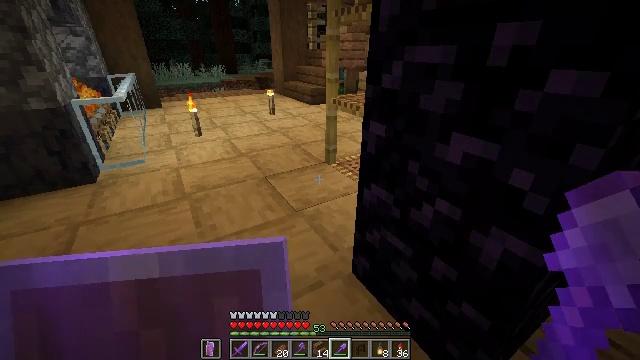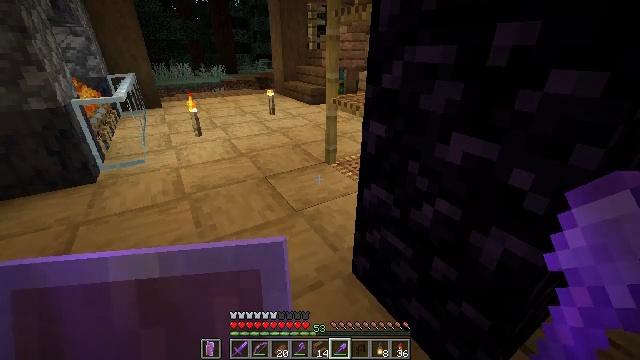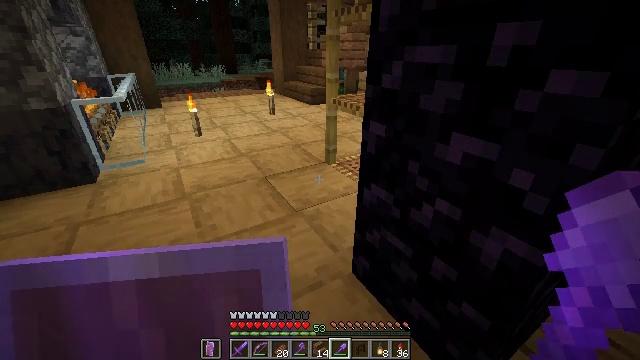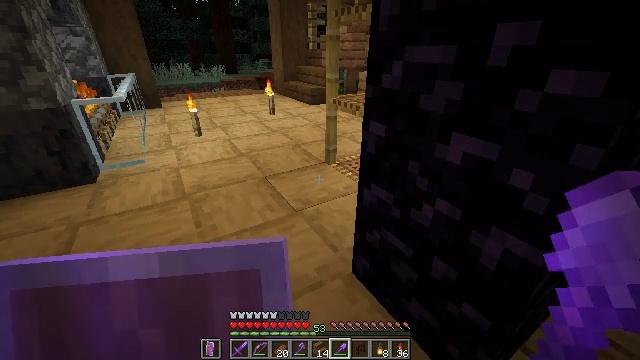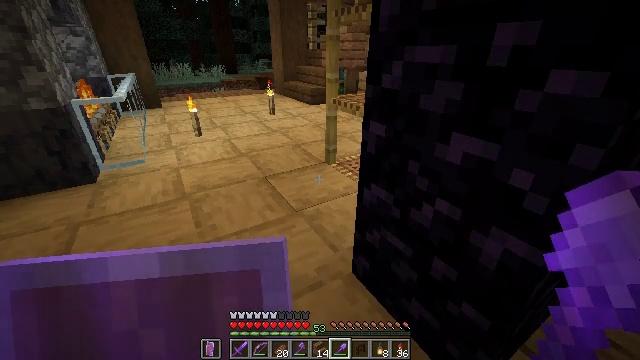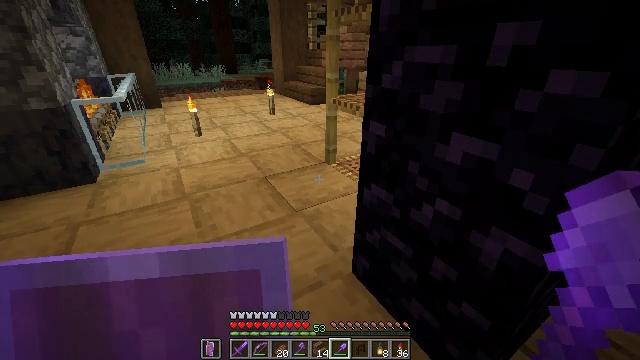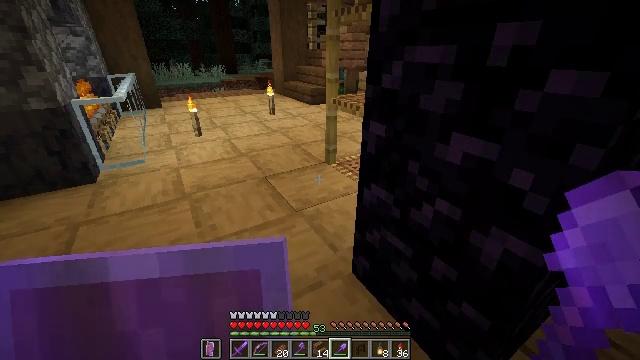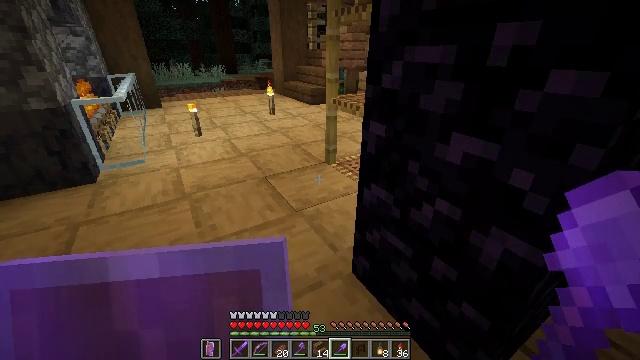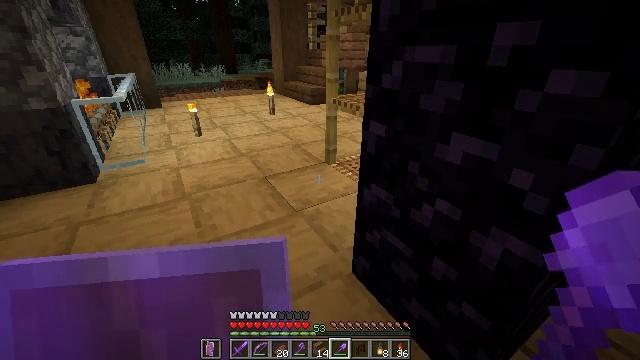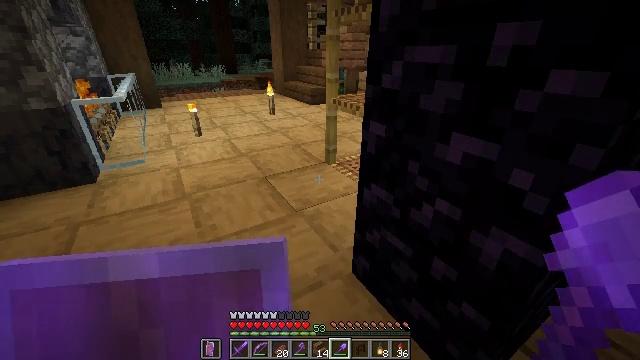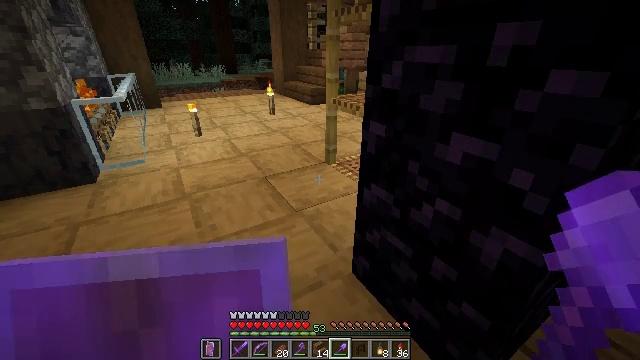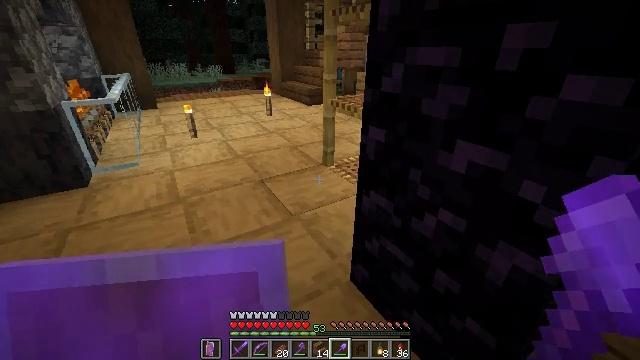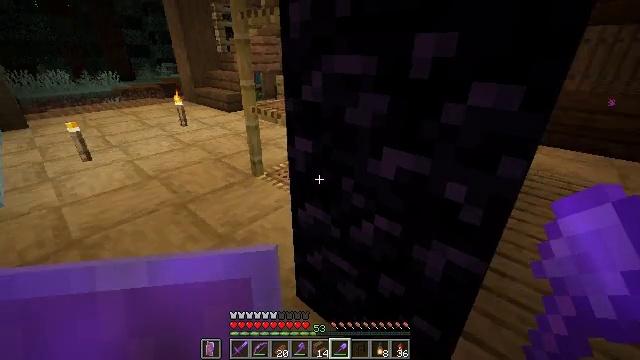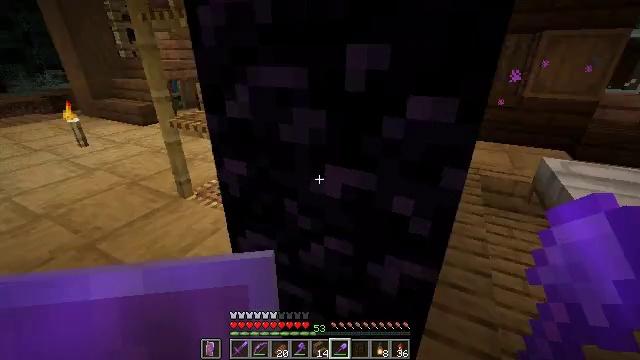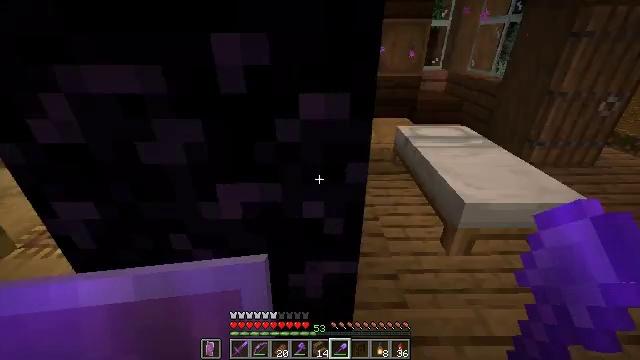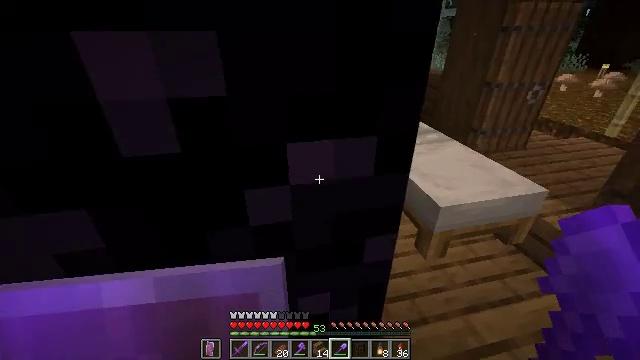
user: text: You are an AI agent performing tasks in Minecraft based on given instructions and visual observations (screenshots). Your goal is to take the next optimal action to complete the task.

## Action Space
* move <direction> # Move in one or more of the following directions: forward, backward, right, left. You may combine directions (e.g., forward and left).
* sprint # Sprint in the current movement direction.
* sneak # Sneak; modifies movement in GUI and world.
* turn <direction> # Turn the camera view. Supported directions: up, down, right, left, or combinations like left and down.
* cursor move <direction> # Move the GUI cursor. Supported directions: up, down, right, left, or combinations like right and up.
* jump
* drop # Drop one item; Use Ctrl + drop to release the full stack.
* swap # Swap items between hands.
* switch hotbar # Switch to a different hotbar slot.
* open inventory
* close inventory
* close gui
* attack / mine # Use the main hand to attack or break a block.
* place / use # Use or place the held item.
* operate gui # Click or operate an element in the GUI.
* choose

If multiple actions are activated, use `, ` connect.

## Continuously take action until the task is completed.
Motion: motion action
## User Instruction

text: Gather honeycomb by mining the beehive.
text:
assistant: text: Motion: no_op
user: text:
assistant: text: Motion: no_op
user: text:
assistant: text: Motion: no_op
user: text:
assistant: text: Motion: no_op
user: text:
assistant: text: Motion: no_op
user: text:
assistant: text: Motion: no_op
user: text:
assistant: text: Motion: no_op
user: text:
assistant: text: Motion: no_op
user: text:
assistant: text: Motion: no_op
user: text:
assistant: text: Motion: no_op
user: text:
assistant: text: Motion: move forward
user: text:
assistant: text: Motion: move forward, turn right
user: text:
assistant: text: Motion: move forward, turn right
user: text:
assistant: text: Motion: move forward, turn right and down
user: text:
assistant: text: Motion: move forward, turn right and down
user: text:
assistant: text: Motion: move forward
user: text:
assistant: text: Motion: move forward
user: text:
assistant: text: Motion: no_op
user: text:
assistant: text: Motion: turn left and down
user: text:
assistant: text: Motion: no_op
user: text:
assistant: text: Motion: no_op
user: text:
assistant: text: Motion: no_op
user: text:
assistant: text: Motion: no_op
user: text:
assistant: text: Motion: turn left
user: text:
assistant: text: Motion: turn left
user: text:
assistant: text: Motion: no_op
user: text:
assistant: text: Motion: no_op
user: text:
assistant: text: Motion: move right
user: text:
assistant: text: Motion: move right
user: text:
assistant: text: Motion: move right, turn right